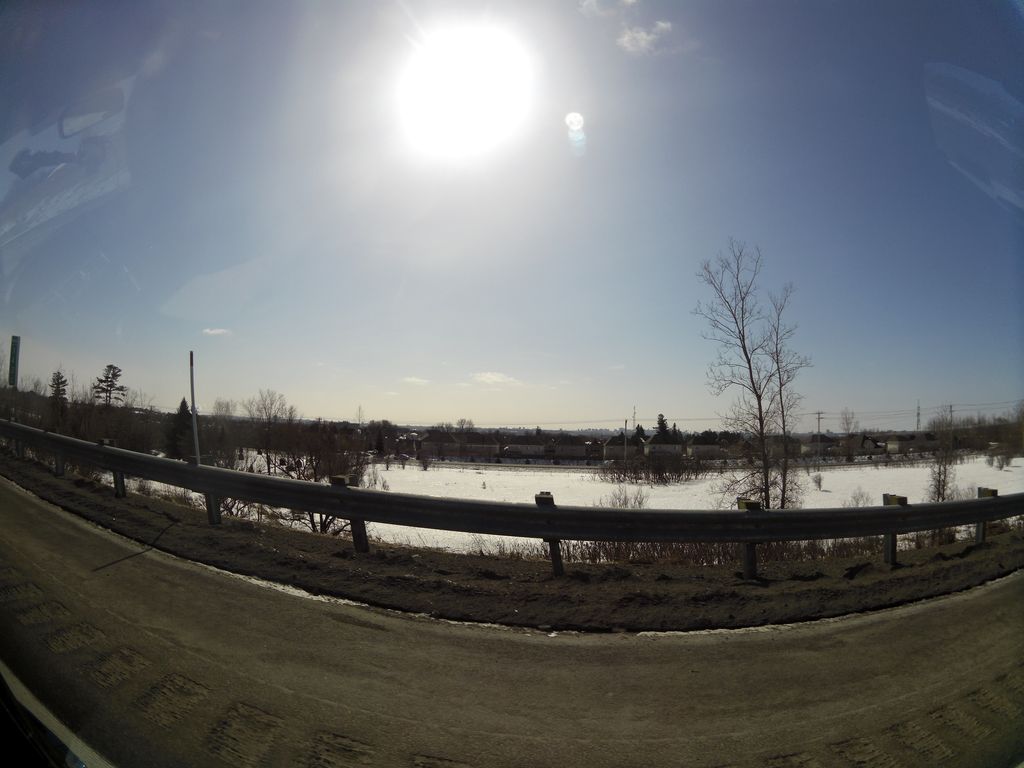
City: ottawa-gatineau